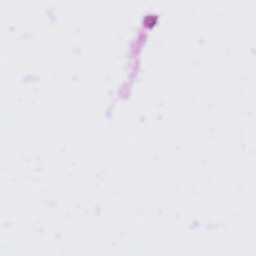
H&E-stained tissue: Liver